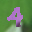
Label: 4